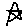
Label: star